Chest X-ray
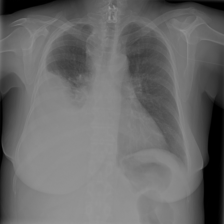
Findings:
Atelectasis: positive
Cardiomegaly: negative
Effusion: positive
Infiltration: negative
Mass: negative
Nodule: negative
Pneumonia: negative
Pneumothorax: negative
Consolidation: negative
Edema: negative
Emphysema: negative
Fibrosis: negative
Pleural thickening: negative
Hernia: negative